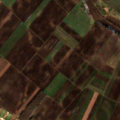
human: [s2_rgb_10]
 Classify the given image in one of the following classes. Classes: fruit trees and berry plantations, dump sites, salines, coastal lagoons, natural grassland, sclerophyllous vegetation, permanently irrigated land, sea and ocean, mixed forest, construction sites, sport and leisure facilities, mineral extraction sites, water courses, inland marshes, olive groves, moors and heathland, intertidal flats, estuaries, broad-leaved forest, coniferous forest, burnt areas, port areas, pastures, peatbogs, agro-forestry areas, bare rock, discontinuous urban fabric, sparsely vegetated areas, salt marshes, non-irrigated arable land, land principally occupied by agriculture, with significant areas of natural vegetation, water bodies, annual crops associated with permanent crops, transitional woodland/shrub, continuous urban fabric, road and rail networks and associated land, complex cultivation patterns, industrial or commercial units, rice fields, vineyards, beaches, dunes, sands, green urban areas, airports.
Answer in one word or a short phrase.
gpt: non-irrigated arable land, complex cultivation patterns, land principally occupied by agriculture, with significant areas of natural vegetation, transitional woodland/shrub